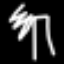
Label: palm tree